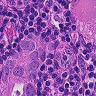
Metastatic tissue present: yes